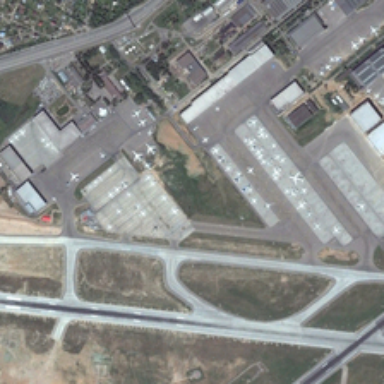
Many planes are in an airport near some buildings and many green trees .